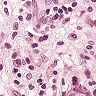
Metastatic tissue present: yes